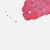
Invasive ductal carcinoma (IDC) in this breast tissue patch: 0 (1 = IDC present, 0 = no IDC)